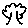
Label: tree